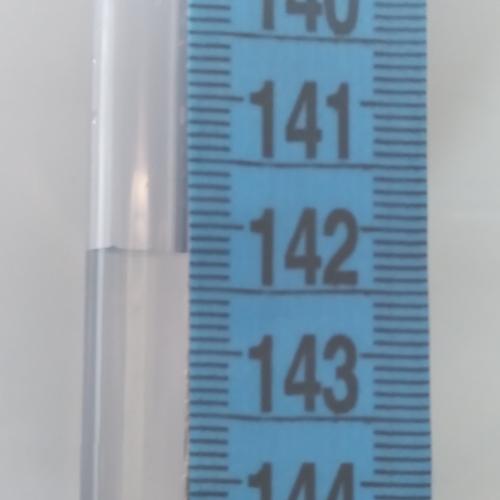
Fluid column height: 142.2 cm